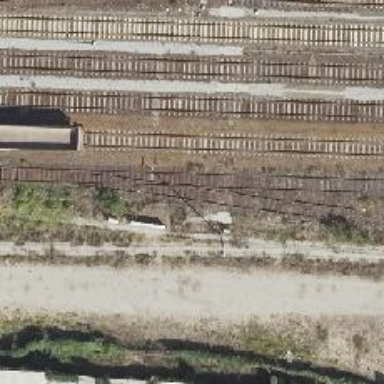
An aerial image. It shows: Disused railway yard.